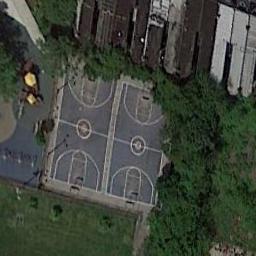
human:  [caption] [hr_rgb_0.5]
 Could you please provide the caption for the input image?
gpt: There are two basketball courts surrounded by many trees and buildings .

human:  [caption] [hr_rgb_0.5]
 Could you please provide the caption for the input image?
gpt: Two basketball courts surrounded by some trees and some buildings beside .

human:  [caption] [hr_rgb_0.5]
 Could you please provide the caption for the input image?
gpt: The two basketball courts are between the lawn and buildings, With some trees nearby .

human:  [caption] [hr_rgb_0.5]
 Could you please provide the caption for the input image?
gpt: The grass is next to two basketball courts .

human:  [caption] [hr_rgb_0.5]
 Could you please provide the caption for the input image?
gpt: There are two blue basketball courts of the same size .